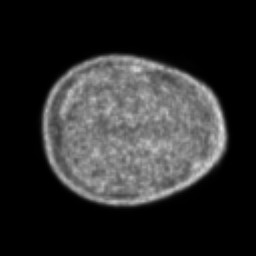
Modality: PET
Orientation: axial
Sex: male
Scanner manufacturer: ge